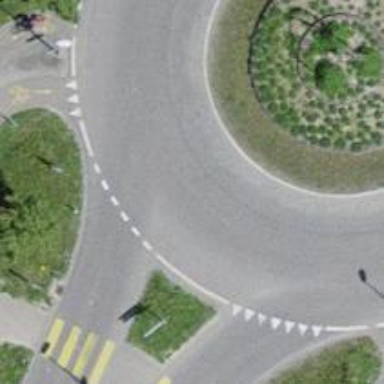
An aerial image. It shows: Secondary road with asphalt surface leading to roundabout junction.